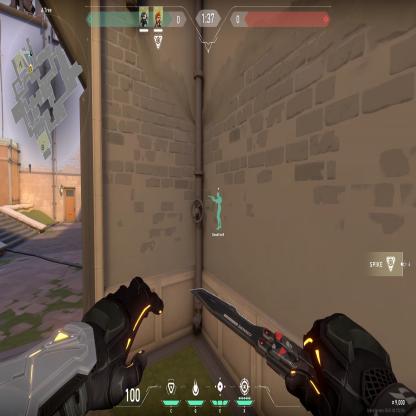
Label: teammate